Aerial crown-view tile of a tropical tree (Barro Colorado Island, Panama), acquired 20240813:
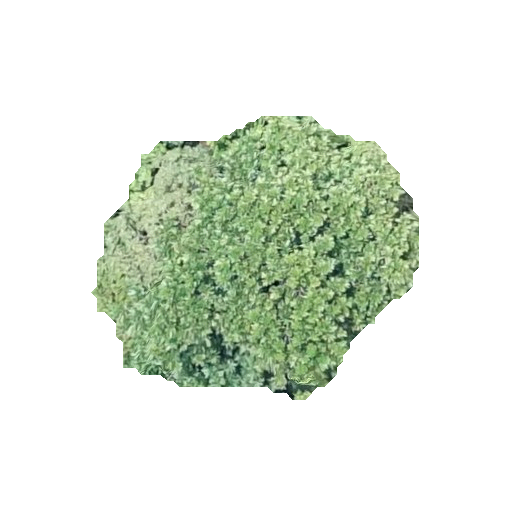
Species: Anacardium excelsum
GBIF accepted scientific name: Anacardium excelsum
Crown area: 102.555 m²